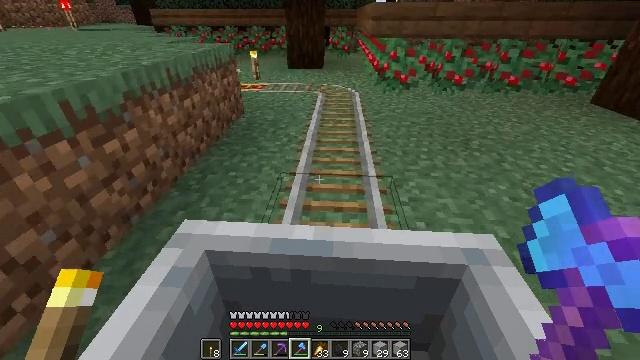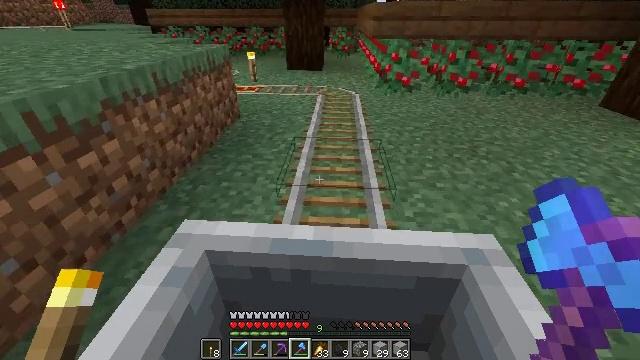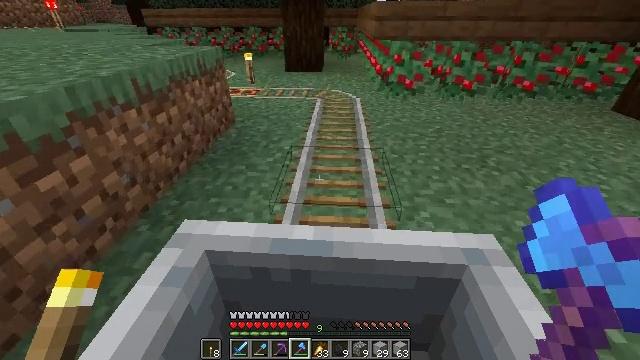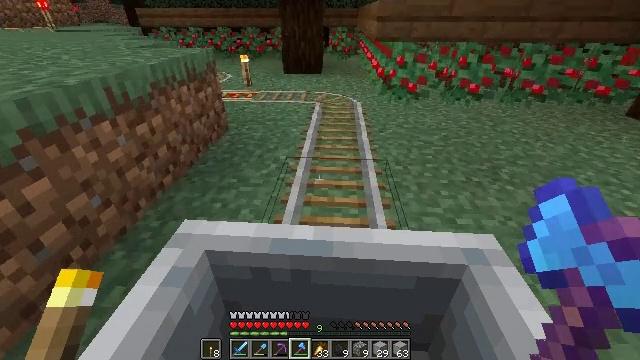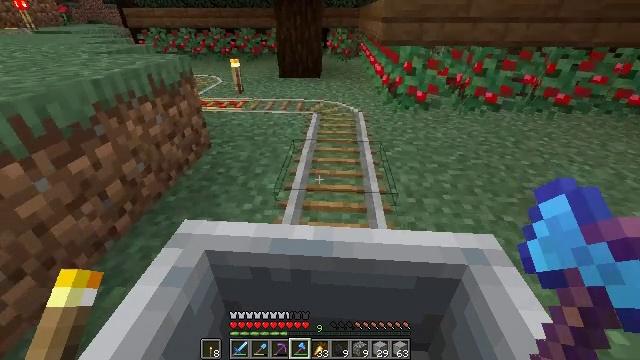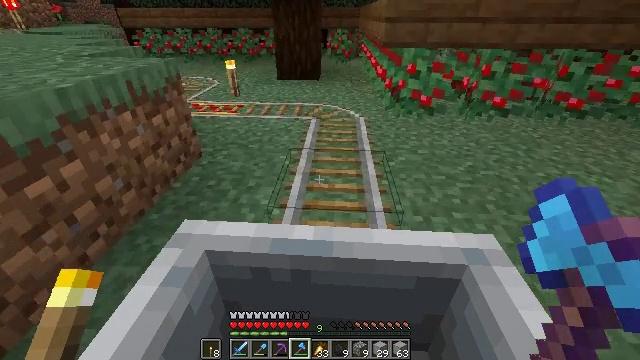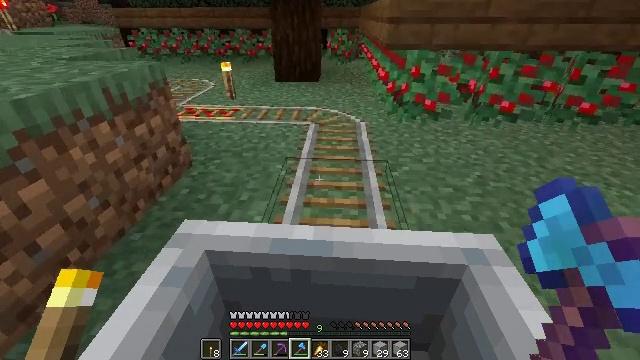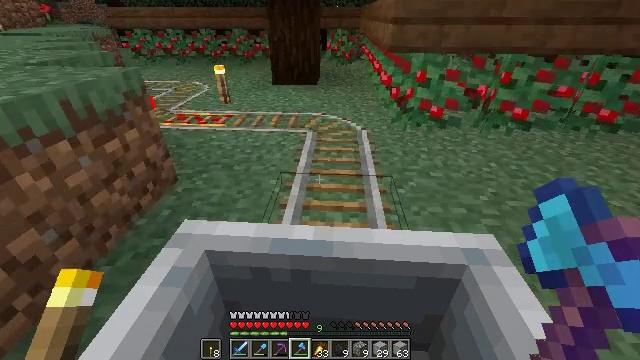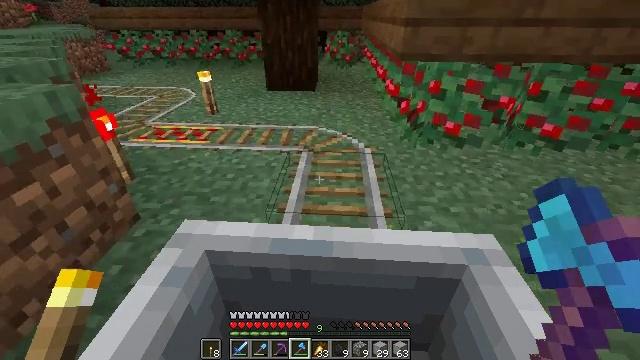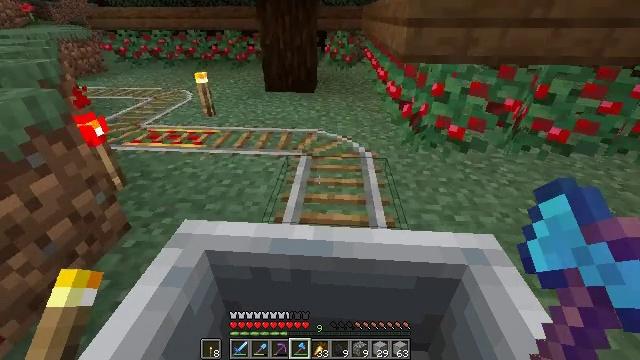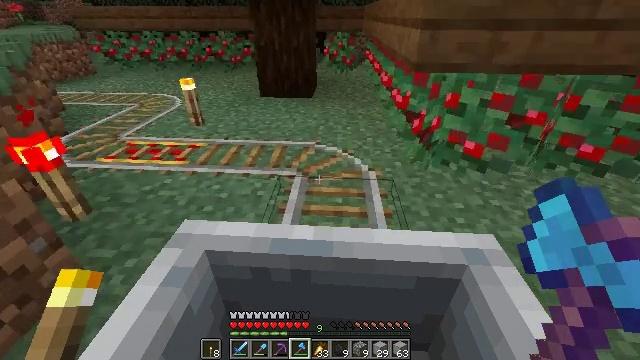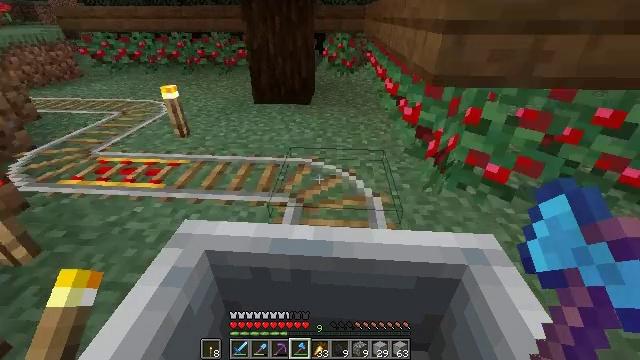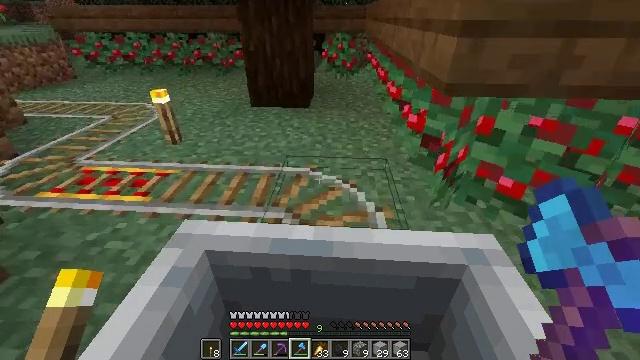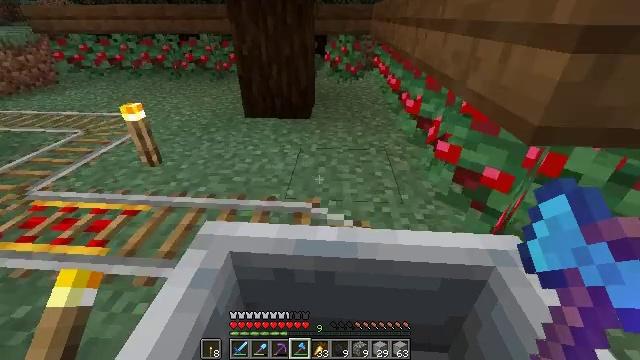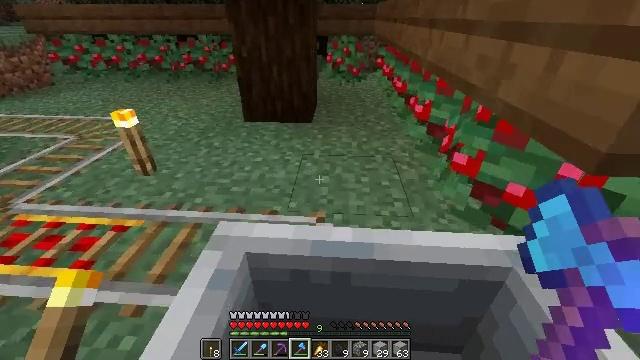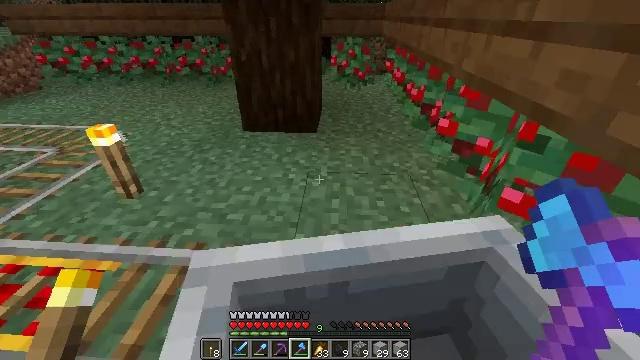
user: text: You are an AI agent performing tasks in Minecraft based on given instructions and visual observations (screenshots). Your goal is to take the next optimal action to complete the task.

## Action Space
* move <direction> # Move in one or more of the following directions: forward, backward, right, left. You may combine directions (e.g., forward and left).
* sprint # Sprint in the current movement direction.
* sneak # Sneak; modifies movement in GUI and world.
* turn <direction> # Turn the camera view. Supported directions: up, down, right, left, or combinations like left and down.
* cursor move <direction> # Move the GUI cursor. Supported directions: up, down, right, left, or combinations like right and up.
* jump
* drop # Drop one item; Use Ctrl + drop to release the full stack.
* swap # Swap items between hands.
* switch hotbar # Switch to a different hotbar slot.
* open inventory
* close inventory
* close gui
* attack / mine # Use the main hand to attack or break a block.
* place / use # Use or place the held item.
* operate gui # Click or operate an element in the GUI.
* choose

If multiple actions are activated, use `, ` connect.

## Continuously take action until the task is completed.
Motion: motion action
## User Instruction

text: Harvest the large fern for decoration.
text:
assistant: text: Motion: move forward
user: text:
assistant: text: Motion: move forward
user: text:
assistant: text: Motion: no_op
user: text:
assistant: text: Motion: no_op
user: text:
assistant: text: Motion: no_op
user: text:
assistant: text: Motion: no_op
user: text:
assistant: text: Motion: no_op
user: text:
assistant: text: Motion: no_op
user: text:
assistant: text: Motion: no_op
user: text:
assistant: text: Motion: no_op
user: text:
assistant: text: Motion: no_op
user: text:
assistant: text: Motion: no_op
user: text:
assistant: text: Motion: no_op
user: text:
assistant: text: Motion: no_op
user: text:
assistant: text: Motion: no_op
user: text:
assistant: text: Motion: no_op
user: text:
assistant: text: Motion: no_op
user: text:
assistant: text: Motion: no_op
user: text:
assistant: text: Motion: no_op
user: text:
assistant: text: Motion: no_op
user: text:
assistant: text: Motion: no_op
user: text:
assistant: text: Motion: no_op
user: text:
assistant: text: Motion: no_op
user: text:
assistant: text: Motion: no_op
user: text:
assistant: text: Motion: no_op
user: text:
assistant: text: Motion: no_op
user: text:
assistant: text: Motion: no_op
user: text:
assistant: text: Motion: no_op
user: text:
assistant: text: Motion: no_op
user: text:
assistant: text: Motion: no_op